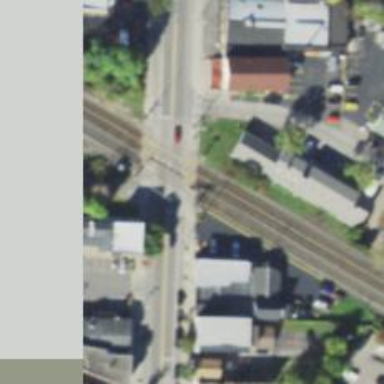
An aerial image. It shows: Railway crossing.